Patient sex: F
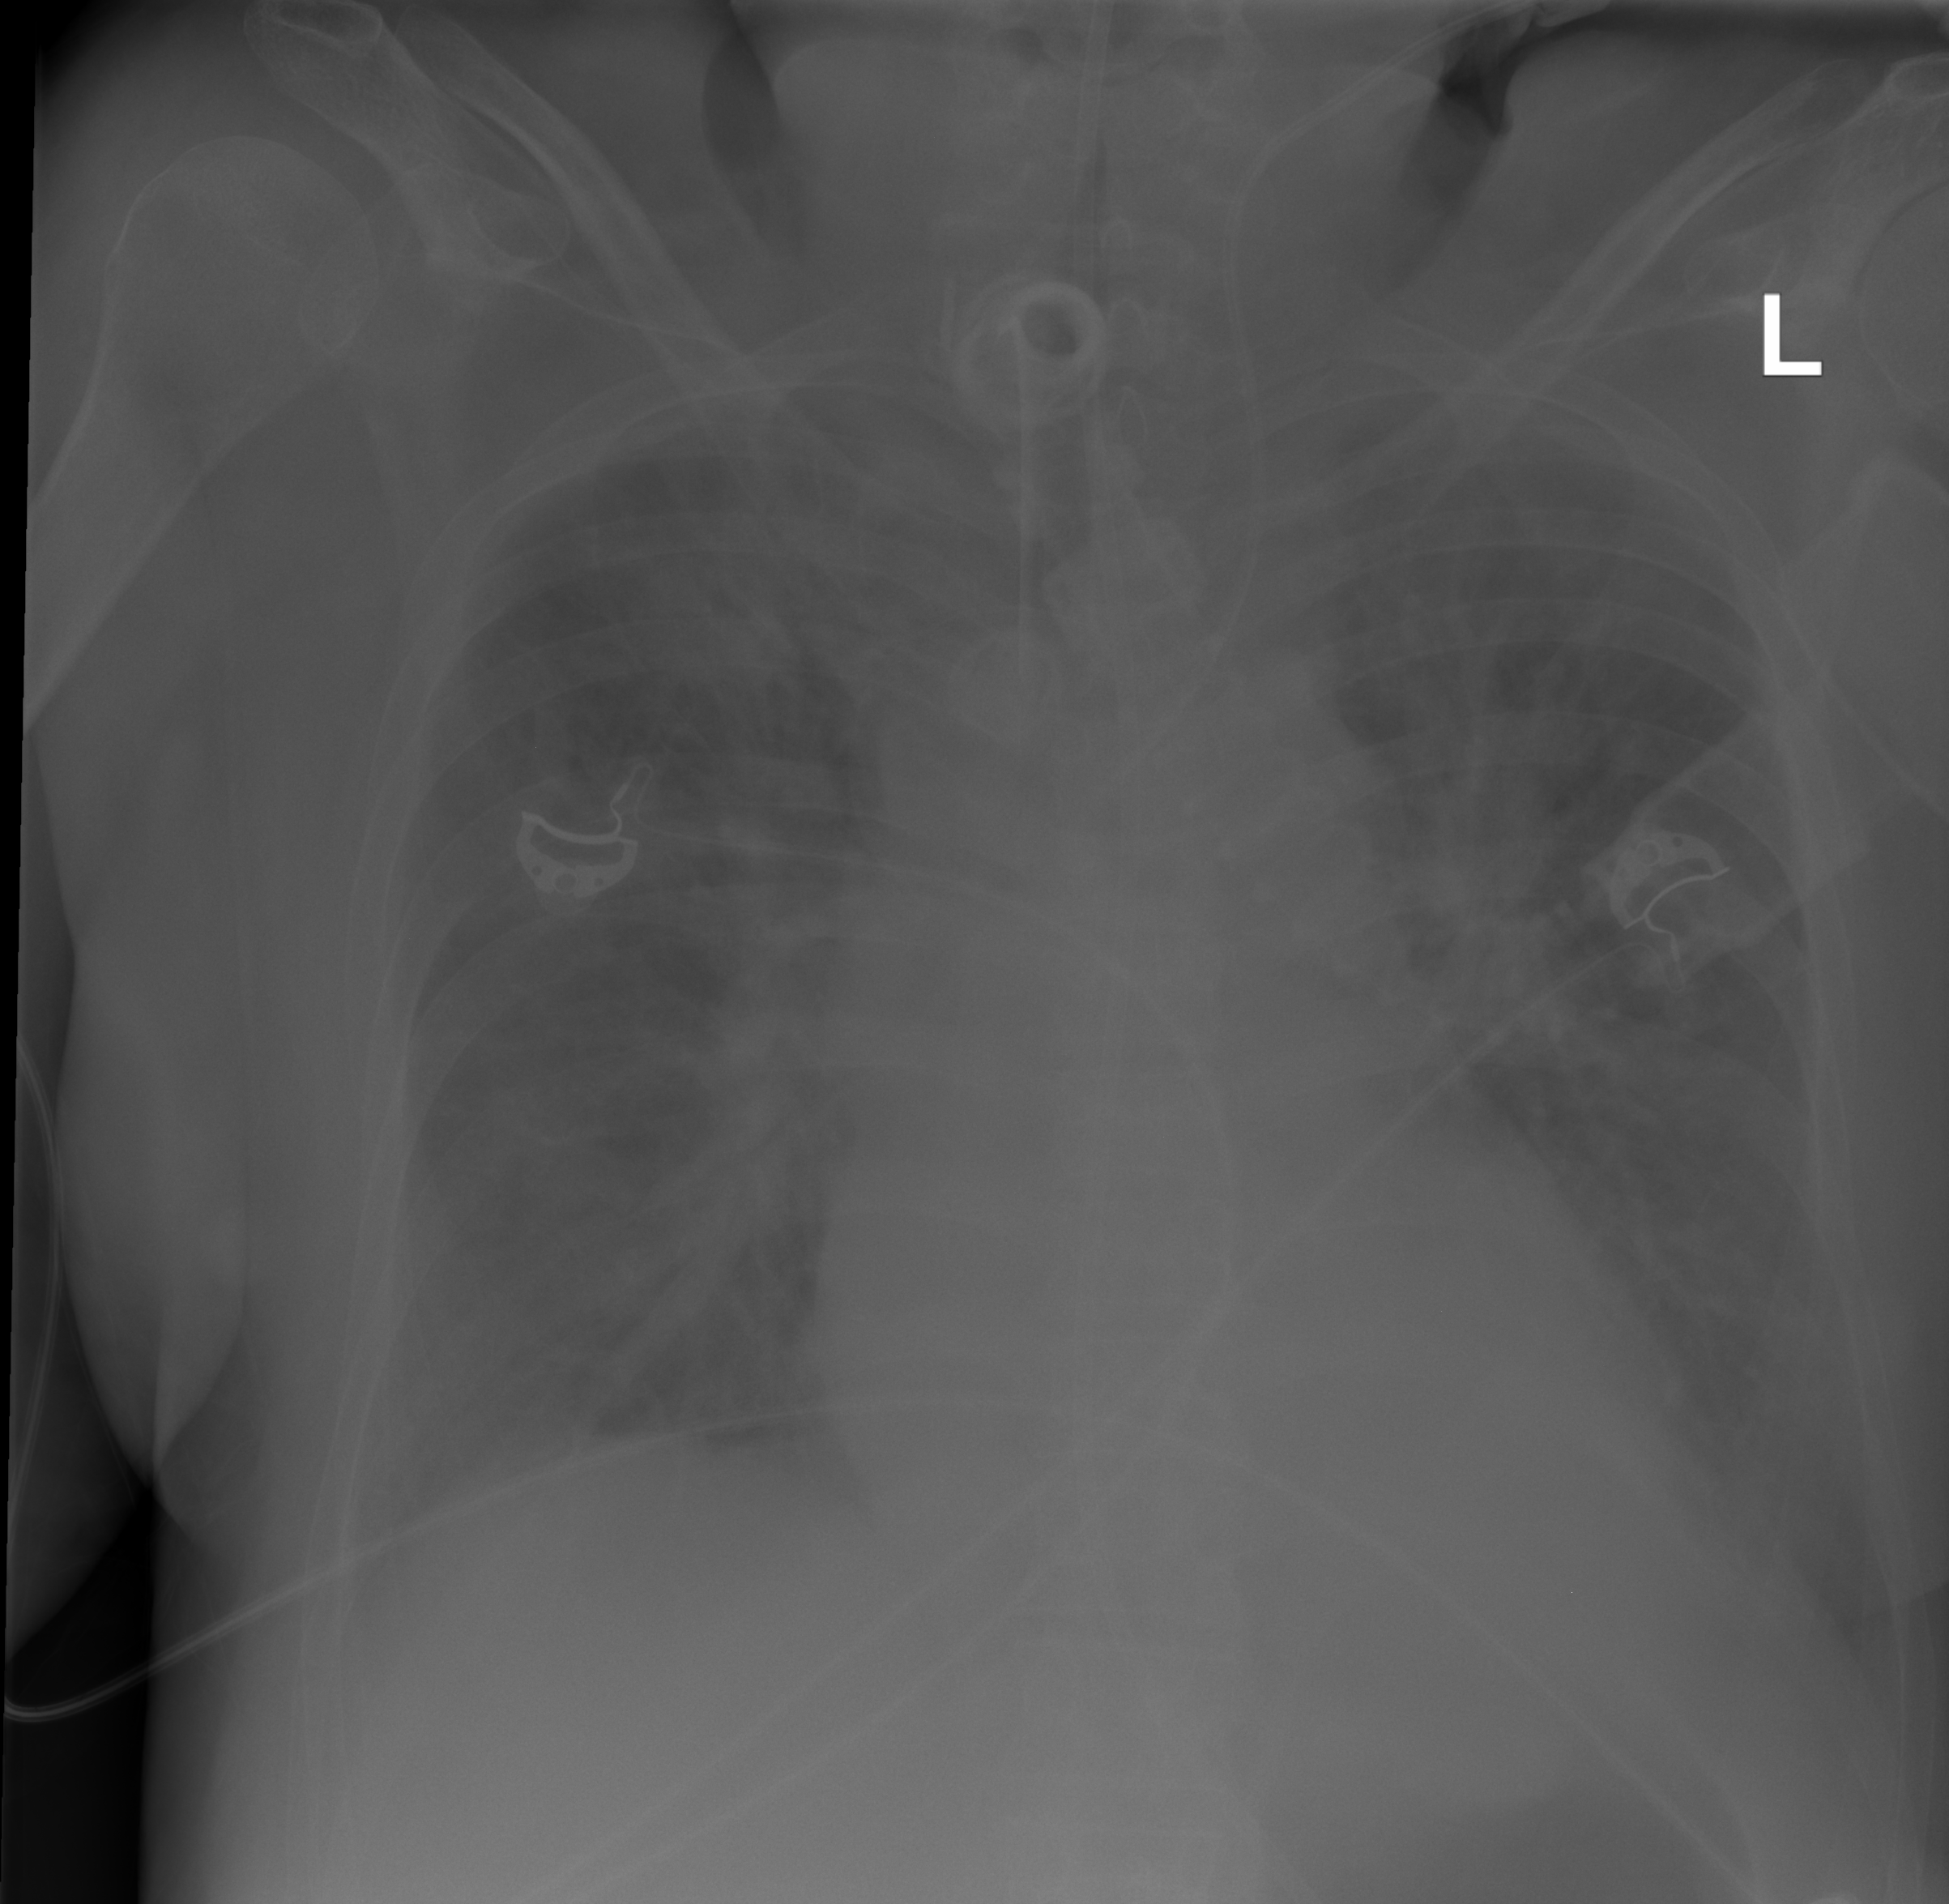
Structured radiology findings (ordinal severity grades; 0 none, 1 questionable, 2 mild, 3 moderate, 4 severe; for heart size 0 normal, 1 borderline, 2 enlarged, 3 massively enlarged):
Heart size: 2
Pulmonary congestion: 3
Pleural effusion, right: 2
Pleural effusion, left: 2
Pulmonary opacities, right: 2
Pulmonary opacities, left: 2
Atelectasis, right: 0
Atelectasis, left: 0